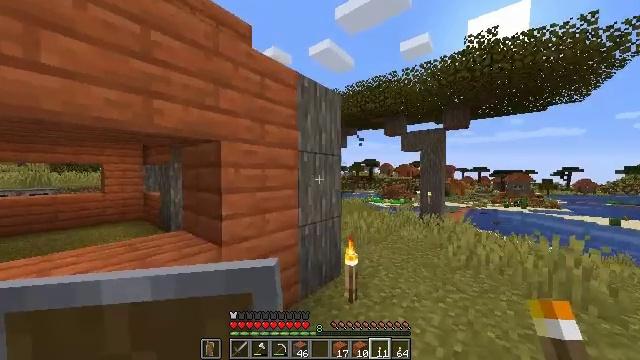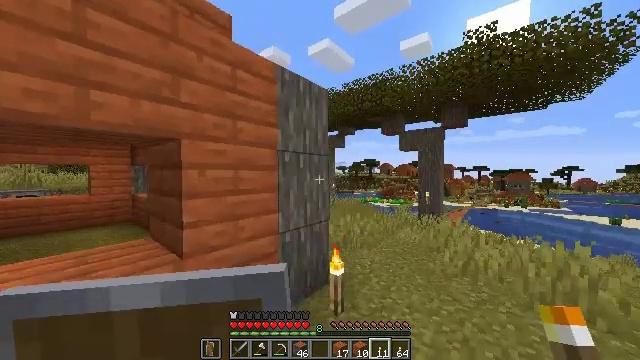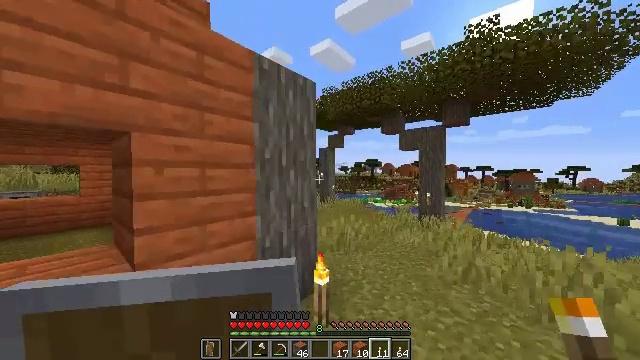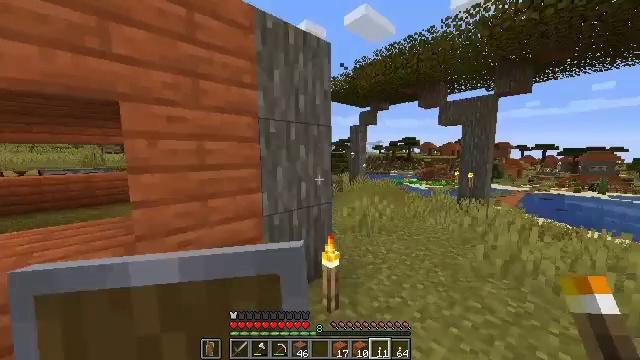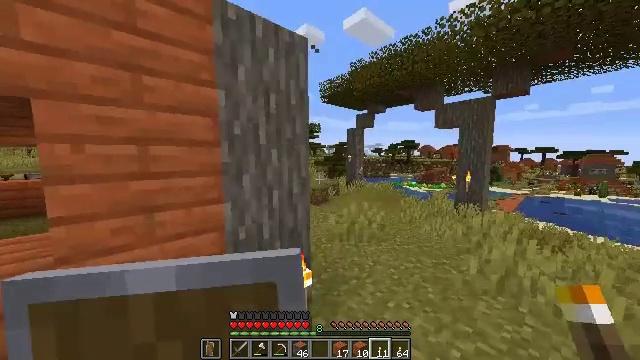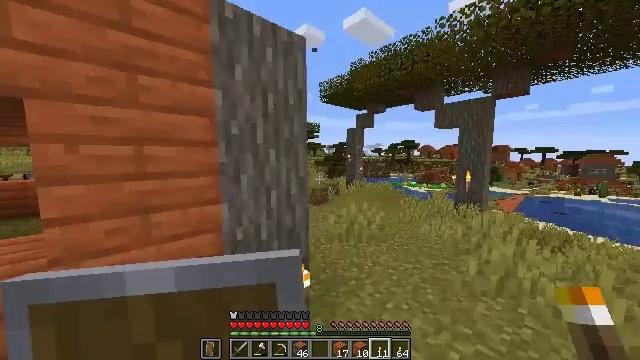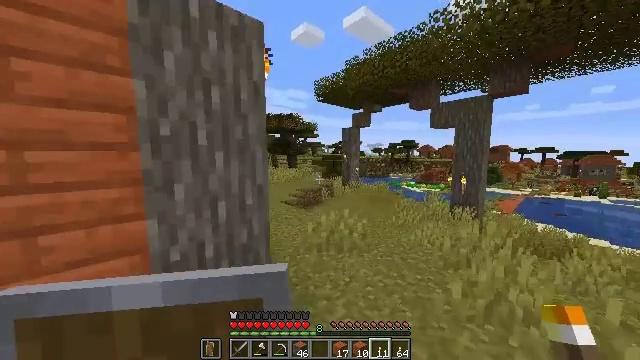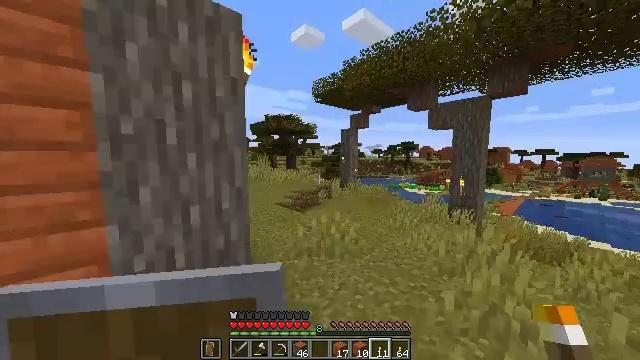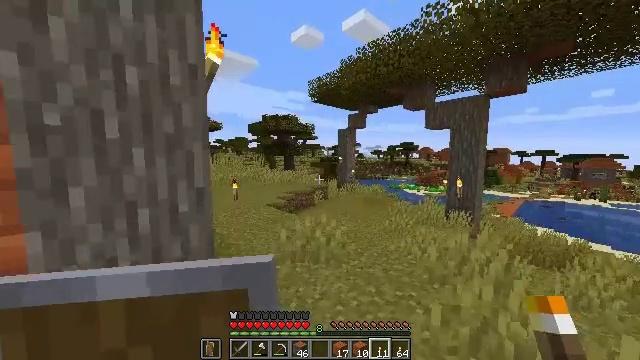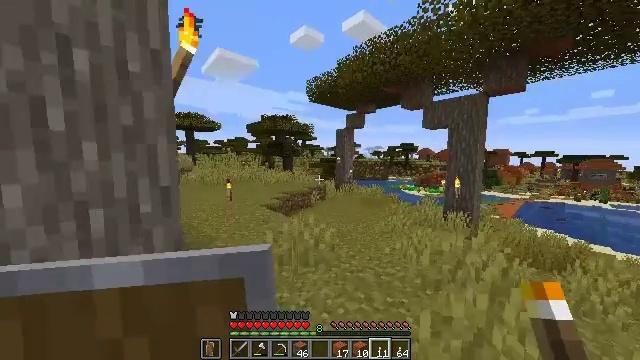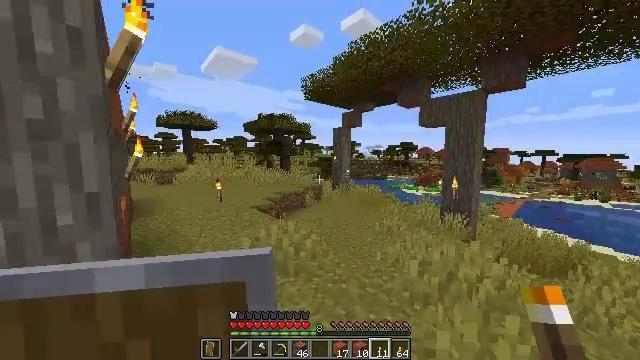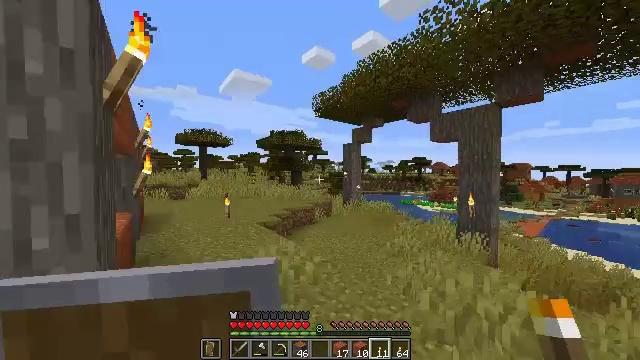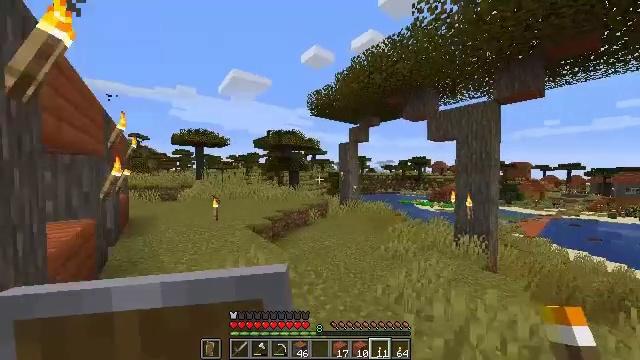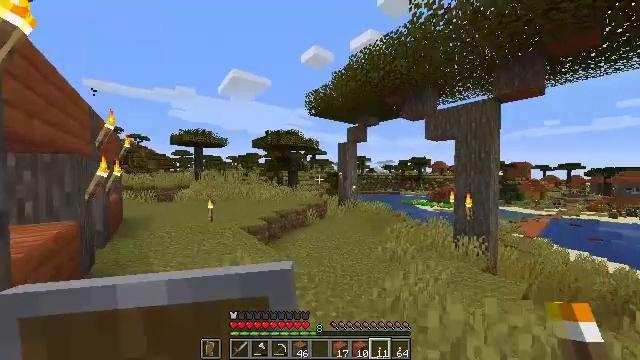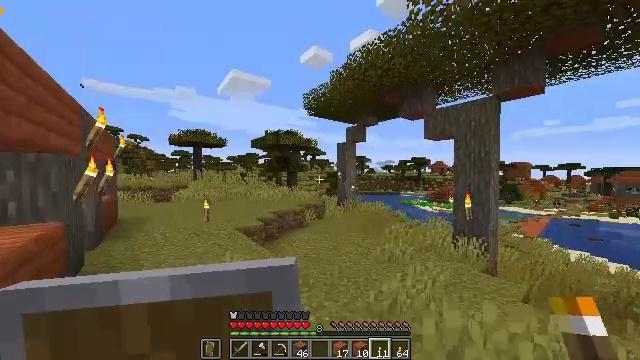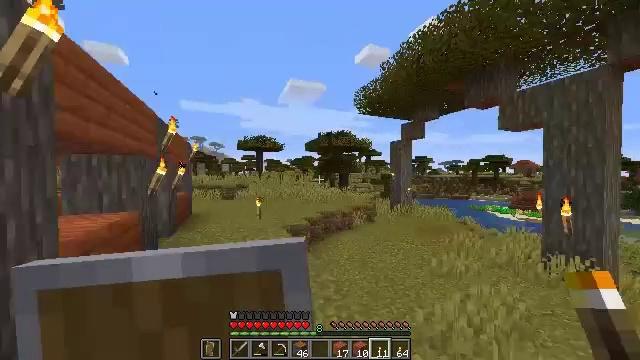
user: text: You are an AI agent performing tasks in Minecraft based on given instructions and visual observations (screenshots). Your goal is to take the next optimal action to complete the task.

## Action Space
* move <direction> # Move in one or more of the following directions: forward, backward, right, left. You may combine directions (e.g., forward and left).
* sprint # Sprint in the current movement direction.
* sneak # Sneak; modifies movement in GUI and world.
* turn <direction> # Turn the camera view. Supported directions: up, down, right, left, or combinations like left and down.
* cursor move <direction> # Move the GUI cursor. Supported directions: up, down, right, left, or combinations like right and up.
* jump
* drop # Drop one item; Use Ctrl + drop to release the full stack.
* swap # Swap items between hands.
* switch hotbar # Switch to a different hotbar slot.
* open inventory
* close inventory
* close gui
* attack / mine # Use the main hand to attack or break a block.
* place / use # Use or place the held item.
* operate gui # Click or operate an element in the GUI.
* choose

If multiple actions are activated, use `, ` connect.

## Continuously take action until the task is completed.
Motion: motion action
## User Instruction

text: Gather sand from the desert.
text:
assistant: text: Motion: move forward and move right
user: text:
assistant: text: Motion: move forward and move right
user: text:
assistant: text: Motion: move forward and move right, turn left and down
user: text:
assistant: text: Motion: move forward and move right, turn up
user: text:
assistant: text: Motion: move forward and move right
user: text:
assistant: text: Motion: move forward and move right
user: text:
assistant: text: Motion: move forward and move right
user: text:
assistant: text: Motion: move forward and move right
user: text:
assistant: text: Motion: move forward and move right
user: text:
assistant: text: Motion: move forward and move right
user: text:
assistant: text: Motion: move forward and move right, turn left and up
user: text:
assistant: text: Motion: move forward and move right
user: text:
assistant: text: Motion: move forward and move right
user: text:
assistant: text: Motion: move forward and move right
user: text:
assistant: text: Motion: move forward and move right, turn left
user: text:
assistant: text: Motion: move forward and move right, turn left and down
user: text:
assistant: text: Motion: move forward and move right
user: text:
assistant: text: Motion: move forward and move right, turn right
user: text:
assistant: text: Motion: move forward, turn right and down
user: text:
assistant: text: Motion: move forward, turn right and down
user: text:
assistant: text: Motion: move forward, turn right
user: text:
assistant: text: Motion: move forward
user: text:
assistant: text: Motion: move forward, sprint
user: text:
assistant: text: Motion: move forward, sprint, turn right
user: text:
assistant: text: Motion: move forward, sprint, turn right
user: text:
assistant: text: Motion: move forward, sprint
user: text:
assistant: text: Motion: move forward, jump
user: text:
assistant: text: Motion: move forward, jump
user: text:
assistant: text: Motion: move forward, jump
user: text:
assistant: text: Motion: move forward, jump